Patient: sex F, age 56
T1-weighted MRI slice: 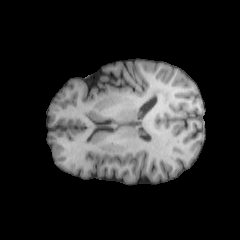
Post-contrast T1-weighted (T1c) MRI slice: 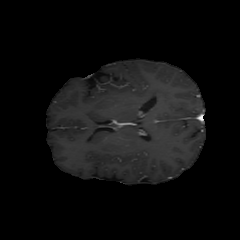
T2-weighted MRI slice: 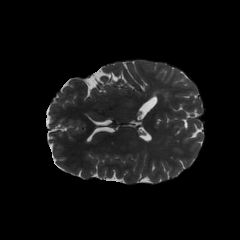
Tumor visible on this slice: no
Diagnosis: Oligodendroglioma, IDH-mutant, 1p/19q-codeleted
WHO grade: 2